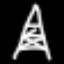
Label: The Eiffel Tower